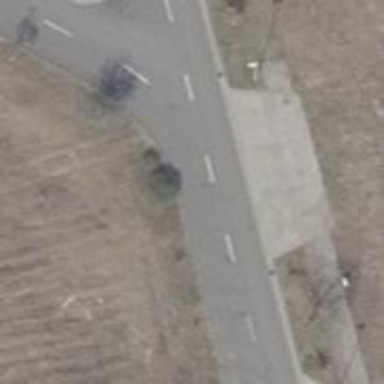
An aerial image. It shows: Unclassified road with asphalt surface and lane markings.